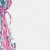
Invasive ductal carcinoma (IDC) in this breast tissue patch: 0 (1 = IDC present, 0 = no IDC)